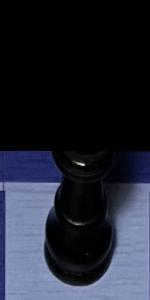
Label: King_Black